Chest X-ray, PA view. Patient: 56 years old, sex F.
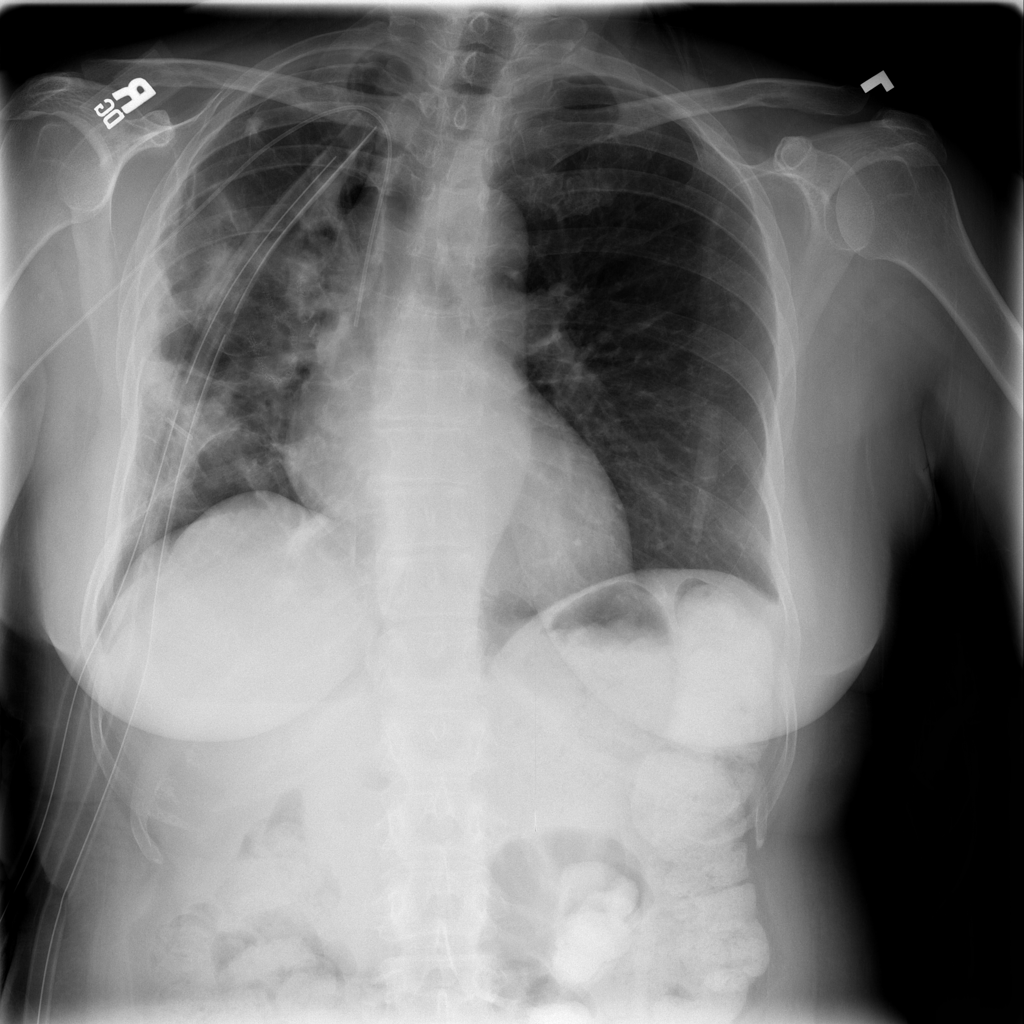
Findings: No Finding